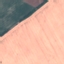
Land use / land cover: AnnualCrop